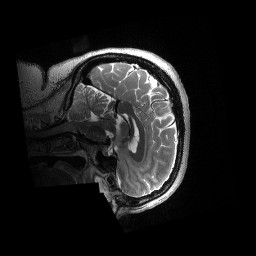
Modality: T2w
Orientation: sagittal
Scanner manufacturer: siemens
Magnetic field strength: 3 T
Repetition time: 3.2 s
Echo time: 0.563 s